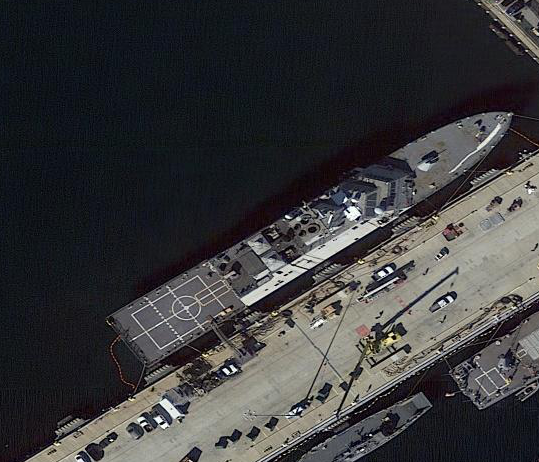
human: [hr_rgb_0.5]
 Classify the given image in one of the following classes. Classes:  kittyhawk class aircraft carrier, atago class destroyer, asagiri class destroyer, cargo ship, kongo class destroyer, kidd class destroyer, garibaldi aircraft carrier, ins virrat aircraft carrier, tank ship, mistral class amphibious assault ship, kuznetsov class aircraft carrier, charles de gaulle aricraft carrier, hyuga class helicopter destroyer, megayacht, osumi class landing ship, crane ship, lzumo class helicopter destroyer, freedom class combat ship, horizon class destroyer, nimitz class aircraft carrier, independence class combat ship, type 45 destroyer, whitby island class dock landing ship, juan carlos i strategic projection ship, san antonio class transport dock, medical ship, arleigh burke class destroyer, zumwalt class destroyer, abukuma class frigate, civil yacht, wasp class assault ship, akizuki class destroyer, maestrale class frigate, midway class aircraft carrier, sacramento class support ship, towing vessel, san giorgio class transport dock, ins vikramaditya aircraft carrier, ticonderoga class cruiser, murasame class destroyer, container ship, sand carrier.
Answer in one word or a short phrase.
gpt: Freedom class combat ship